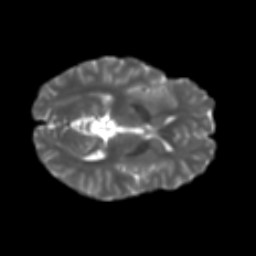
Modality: T2w
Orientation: axial
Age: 27
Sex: female
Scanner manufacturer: ge
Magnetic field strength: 3 T
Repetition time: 7.8 s
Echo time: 0.0606 s